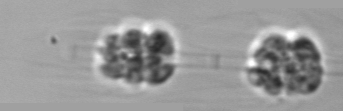
Label: Leptocylindrus_mediterraneus